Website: crate-barrel
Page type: billing-address
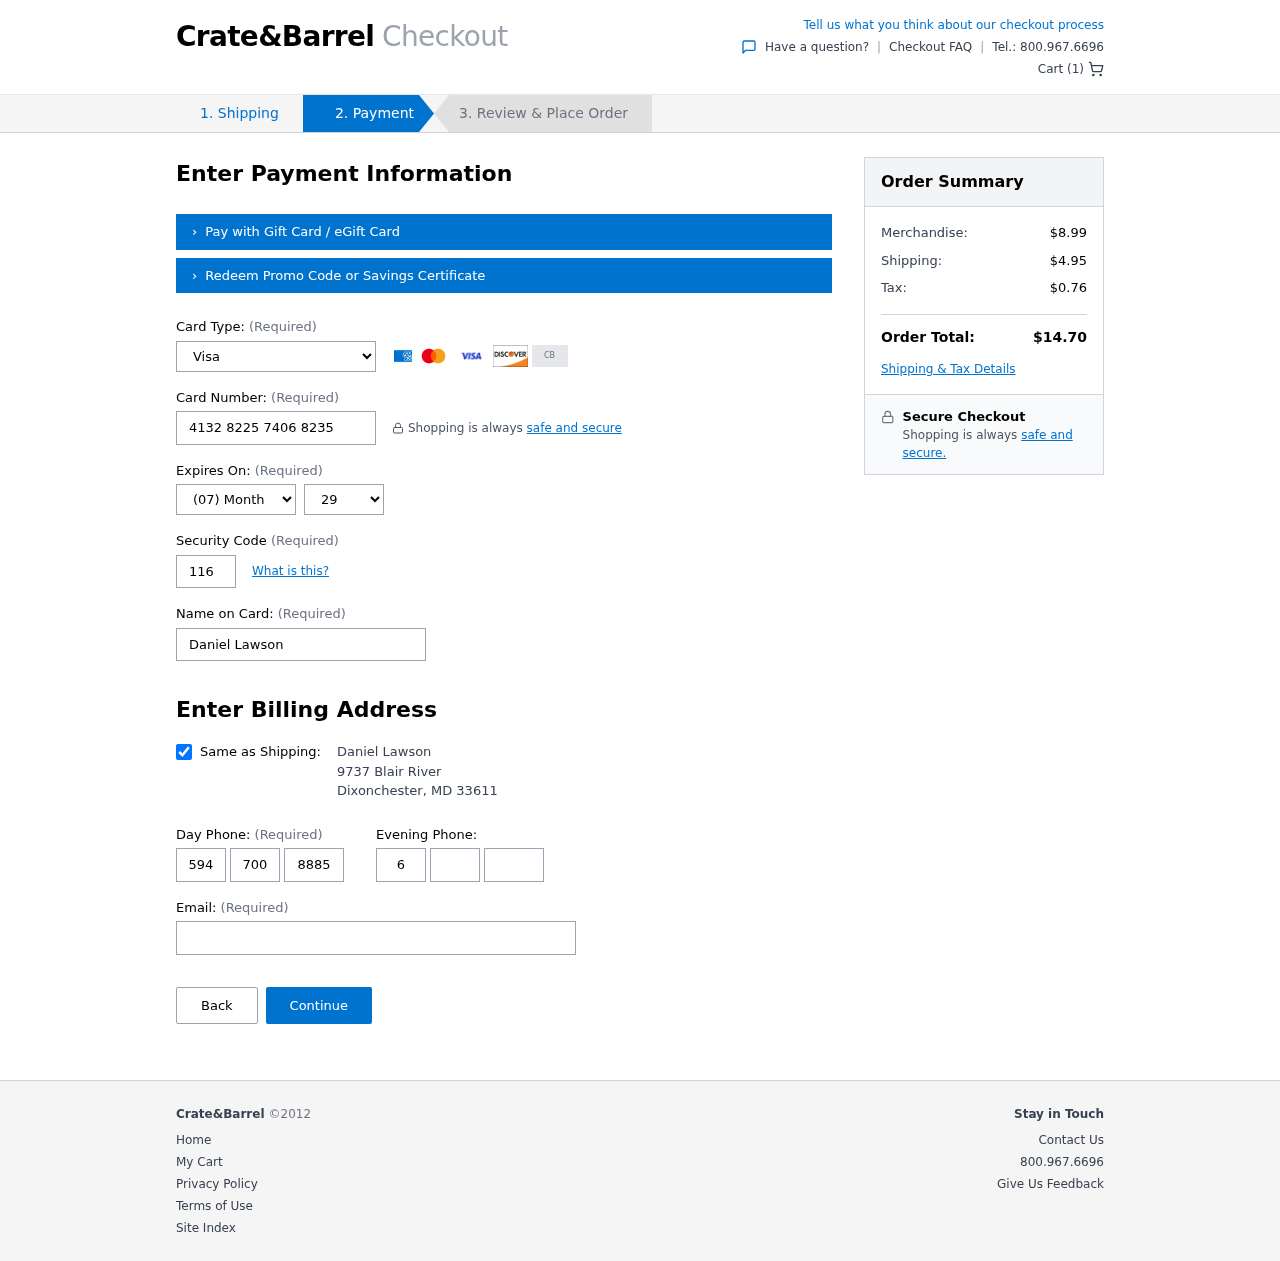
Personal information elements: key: PII_CARD_CVV
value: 116
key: PII_CARD_EXPIRY_MONTH
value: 07
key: PII_CARD_EXPIRY_YEAR
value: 29
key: PII_CARD_NUMBER
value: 4132 8225 7406 8235
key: PII_CARD_TYPE
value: Visa
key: PII_CITY
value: Dixonchester
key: PII_EMAIL
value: daniel_lawson@yahoo.com
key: PII_FULLNAME
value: Daniel Lawson
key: PII_PHONE_ALT_AREA
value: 640
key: PII_PHONE_ALT_PREFIX
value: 225
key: PII_PHONE_ALT_SUFFIX
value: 6960
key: PII_PHONE_AREA
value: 594
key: PII_PHONE_PREFIX
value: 700
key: PII_PHONE_SUFFIX
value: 8885
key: PII_POSTCODE
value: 33611
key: PII_STATE_ABBR
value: MD
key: PII_STREET
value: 9737 Blair River
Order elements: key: ORDER_NUM_ITEMS
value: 1
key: ORDER_SUBTOTAL
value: $8.99
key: ORDER_SHIPPING_COST
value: $4.95
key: ORDER_TAX
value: $0.76
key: ORDER_TOTAL
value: $14.70